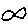
Label: fish